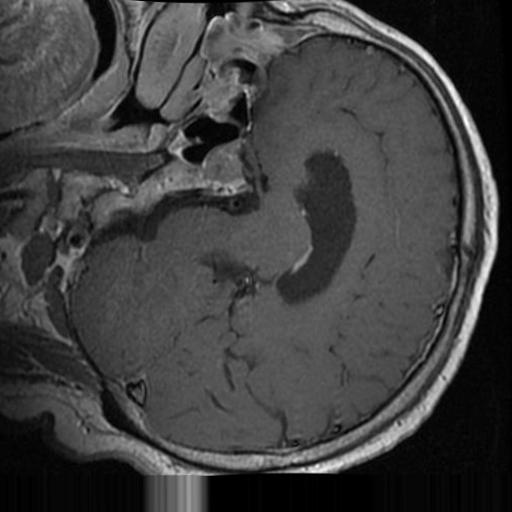
Label: brain_tumor